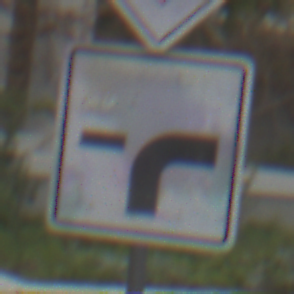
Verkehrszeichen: VerlaufVorfahrtsstrasse9
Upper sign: Vorfahrtsstrasse
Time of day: Midday
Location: Outdoor (Urban)
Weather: Overcast
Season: NotSpecified
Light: Natural